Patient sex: M
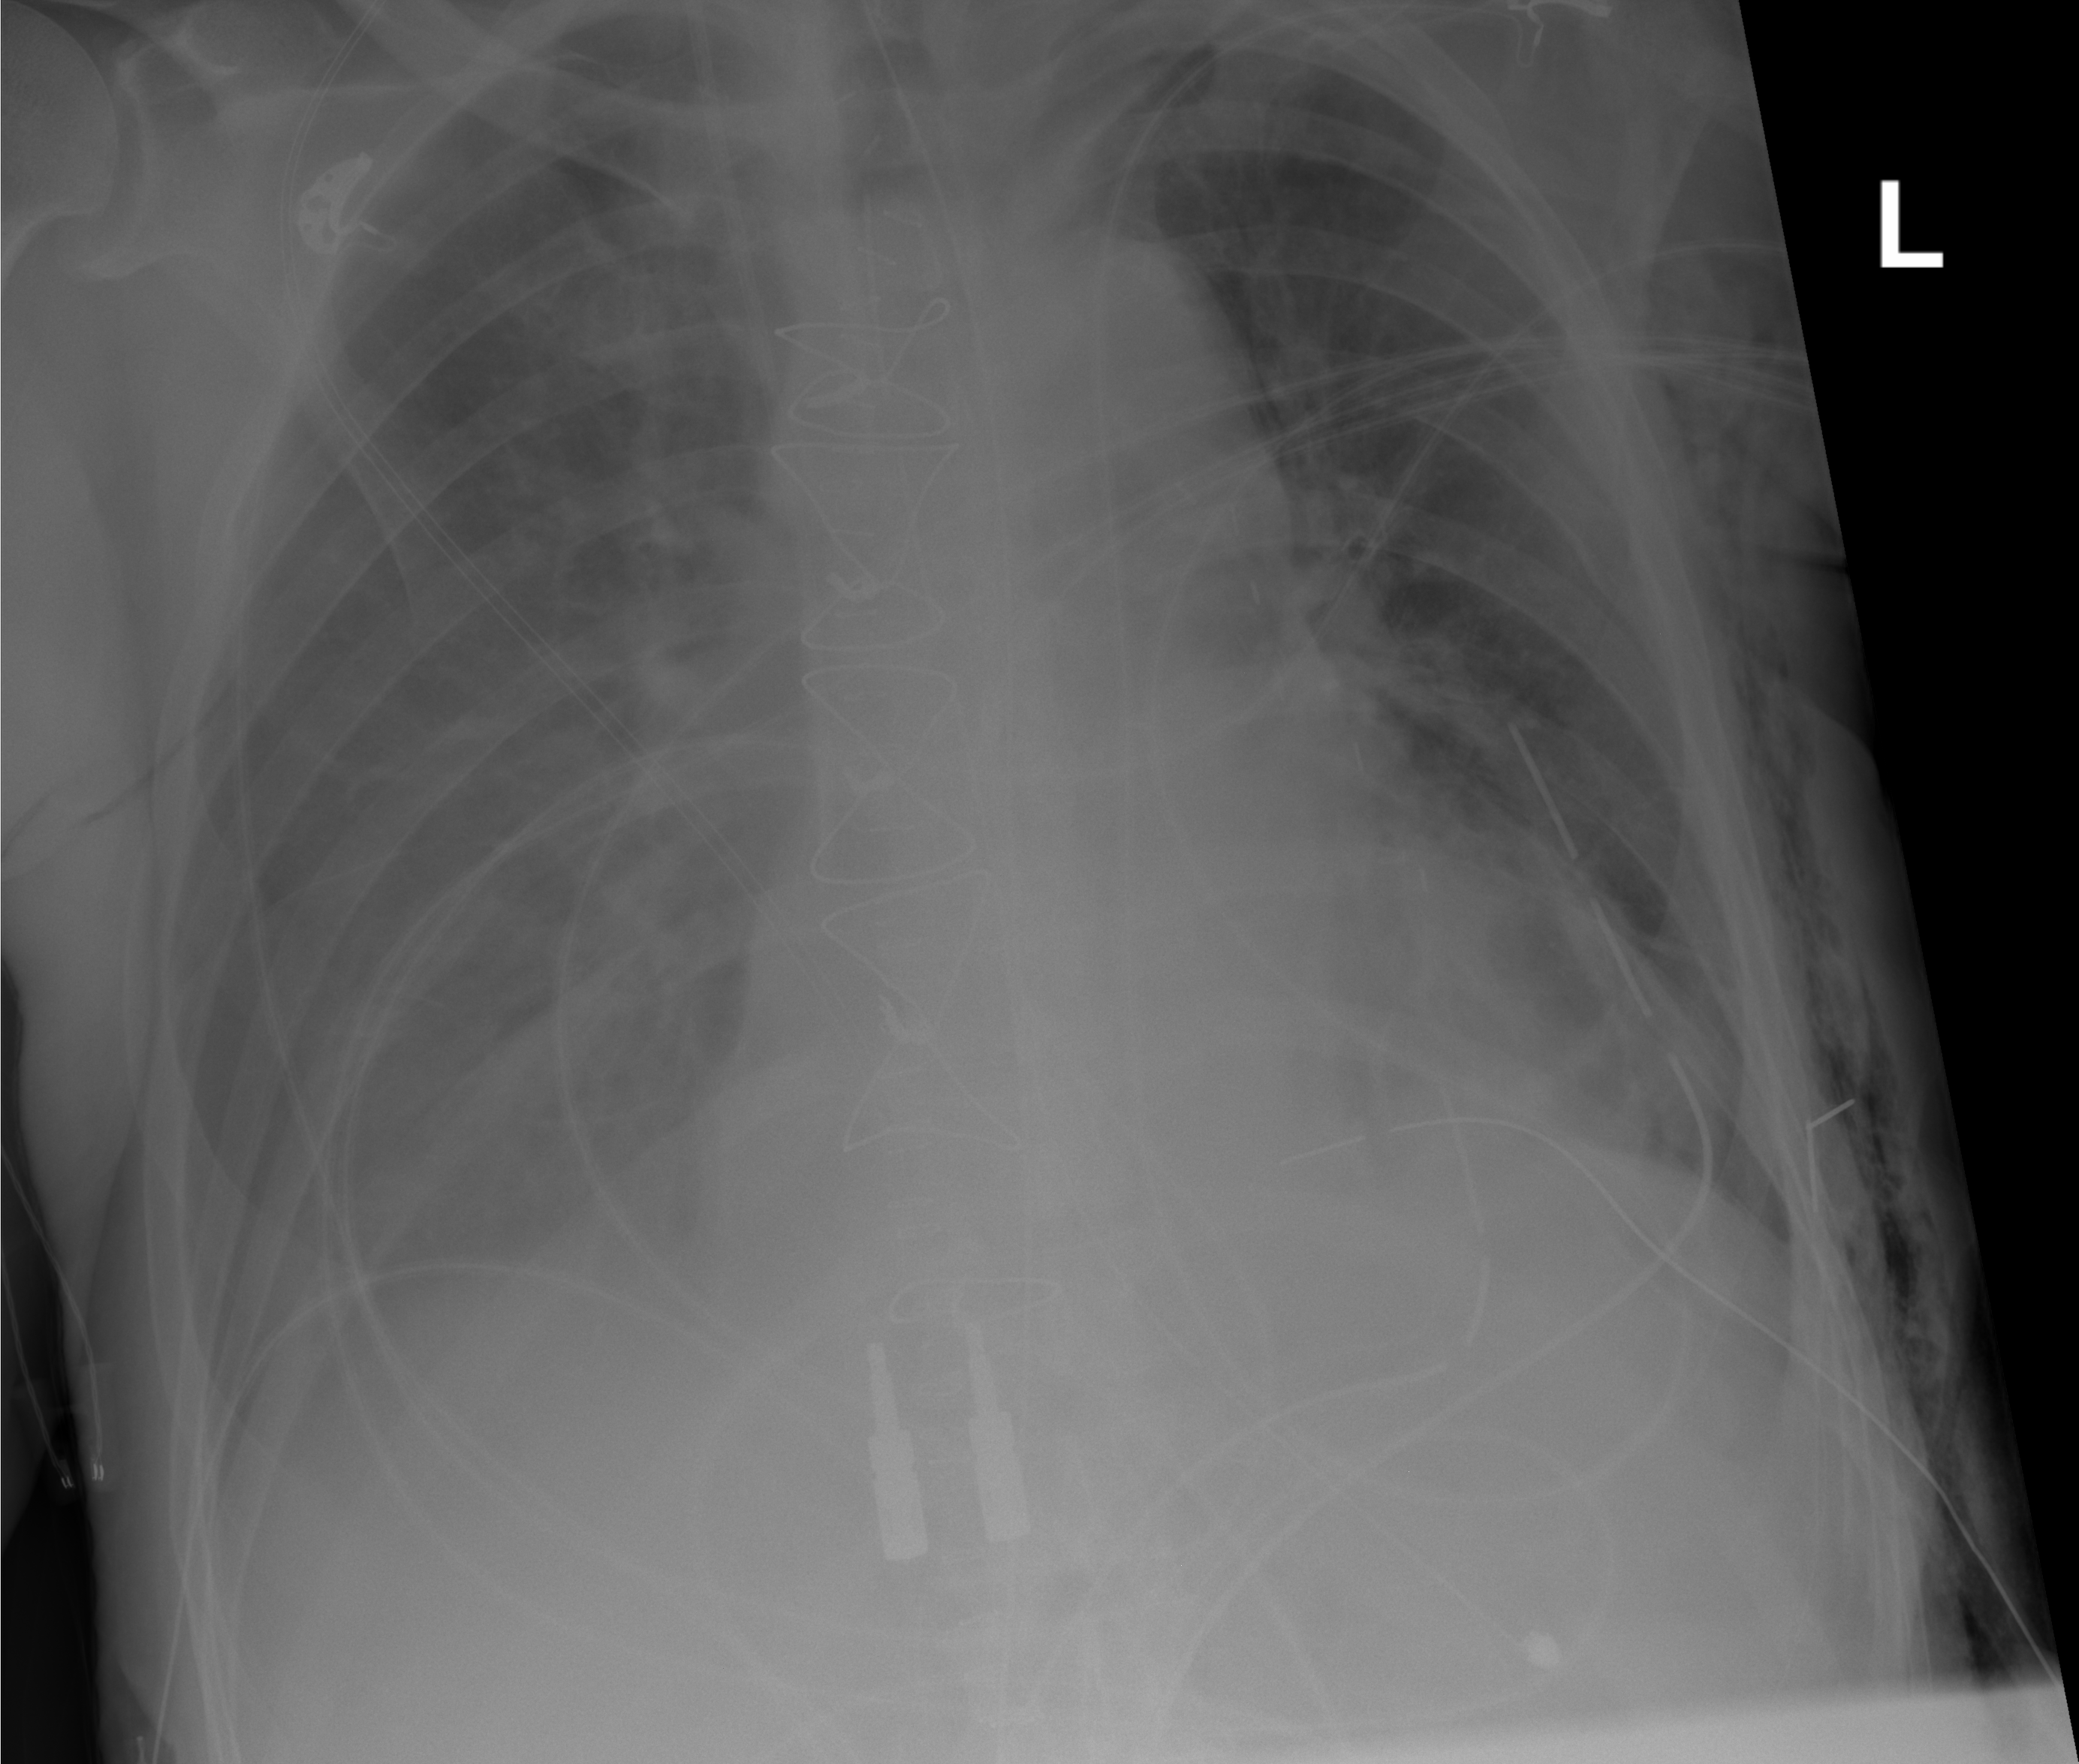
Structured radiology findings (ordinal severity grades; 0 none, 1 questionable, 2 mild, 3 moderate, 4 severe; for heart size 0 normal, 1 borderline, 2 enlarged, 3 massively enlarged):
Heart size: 0
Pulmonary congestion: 0
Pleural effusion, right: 3
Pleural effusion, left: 2
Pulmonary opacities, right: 0
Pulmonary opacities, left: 0
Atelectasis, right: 3
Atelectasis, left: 2